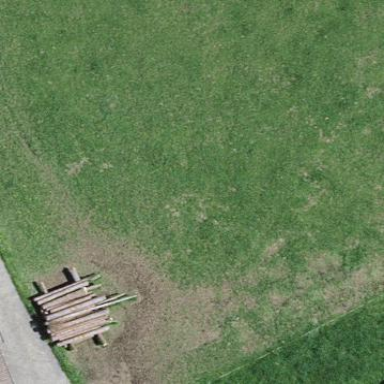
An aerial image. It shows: Fence.